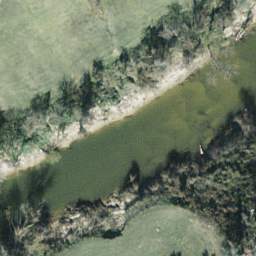
Label: river